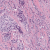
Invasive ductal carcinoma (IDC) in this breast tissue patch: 1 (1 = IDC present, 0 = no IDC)